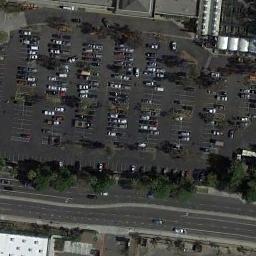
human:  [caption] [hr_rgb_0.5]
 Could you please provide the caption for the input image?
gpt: There are many different colored cars in the parking lot .

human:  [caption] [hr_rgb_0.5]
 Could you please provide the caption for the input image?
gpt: There is a white building by the parking lot .

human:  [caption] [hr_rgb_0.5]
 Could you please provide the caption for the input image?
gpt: The parking lot is full of cars between buildings and trees .

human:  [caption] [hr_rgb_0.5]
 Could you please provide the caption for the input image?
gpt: The parking lot has some neatly arranged cars and some trees are among cars .

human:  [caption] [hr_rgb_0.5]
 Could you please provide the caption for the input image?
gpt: There are many cars on the parking lot beside a road .